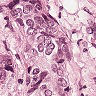
Metastatic tissue present: yes